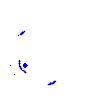
Particle: pion